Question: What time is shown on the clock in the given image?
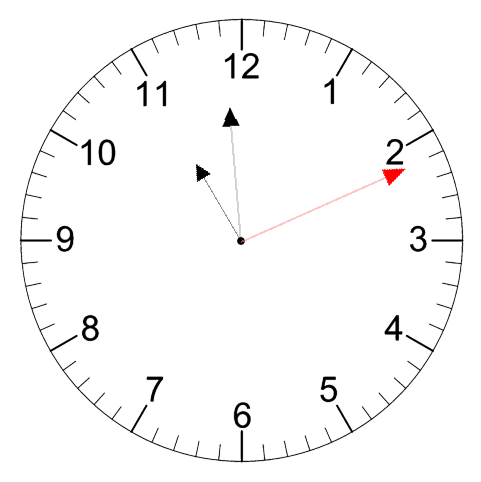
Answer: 10:59:11